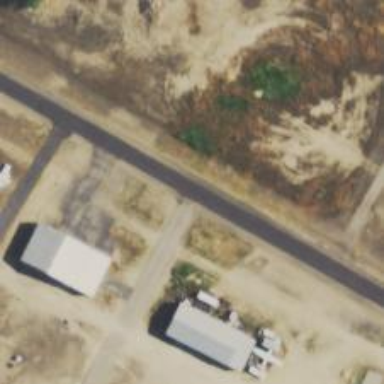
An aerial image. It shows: Asphalt runway at the airport.